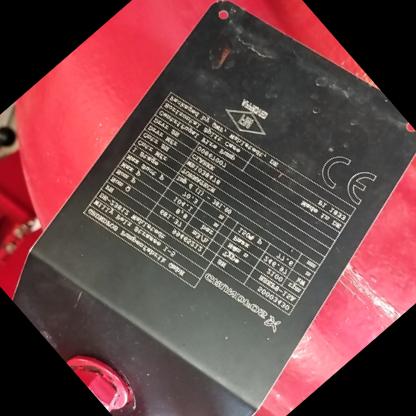
Klasa: tabliczka-znamionowa